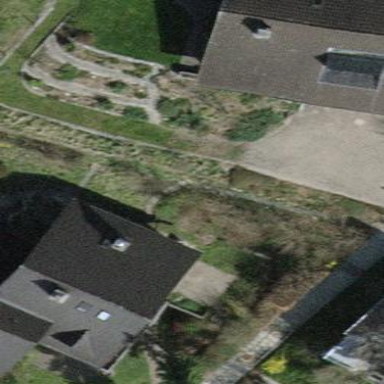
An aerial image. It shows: Terrace building.